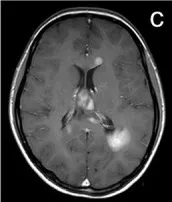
MRI of the brain and cervical spine documenting a significant progression of the tumefactive lesions. Follow-up examination after further 22 months. The progressive course of the disease is also demonstrated by T2-weighted images of the cervical spine in the sagittal plane (a,e).
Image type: radiology (mri)